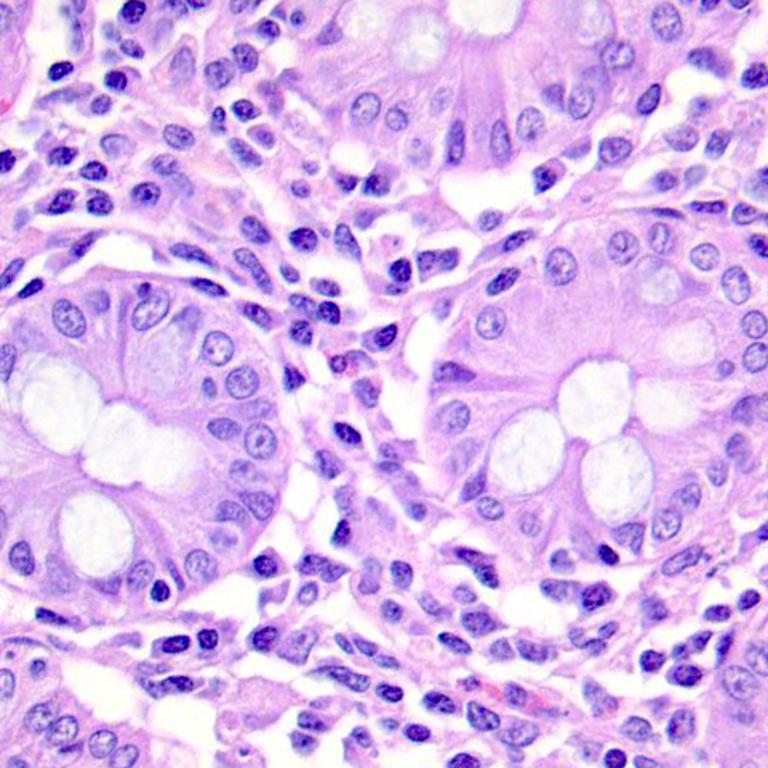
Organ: colon
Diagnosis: benign